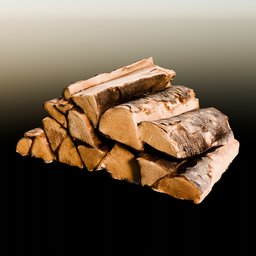
Label: nature